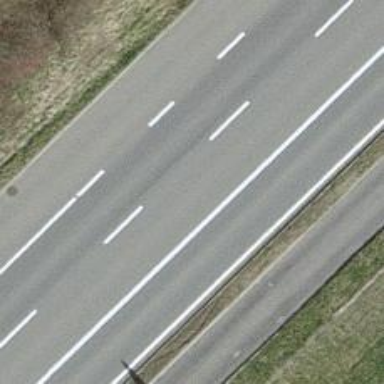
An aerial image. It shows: Primary road with asphalt surface.